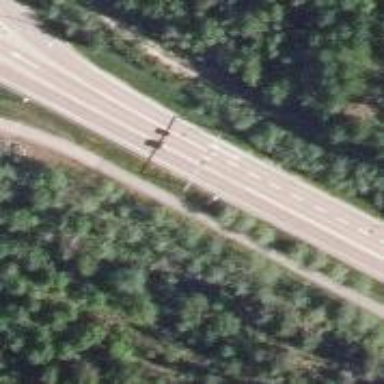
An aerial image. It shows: Asphalt cycleway.